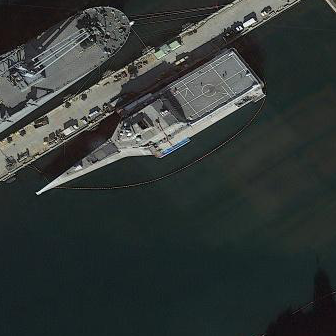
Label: Independence-class_combat_ship